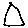
Label: triangle